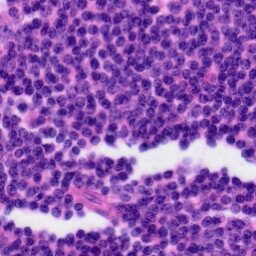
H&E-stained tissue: Tonsil